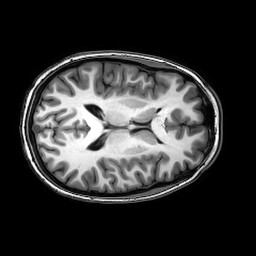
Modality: T1w
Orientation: axial
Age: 22
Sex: female
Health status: healthy
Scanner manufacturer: philips
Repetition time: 0.008123 s
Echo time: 0.00373 s